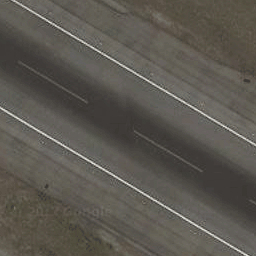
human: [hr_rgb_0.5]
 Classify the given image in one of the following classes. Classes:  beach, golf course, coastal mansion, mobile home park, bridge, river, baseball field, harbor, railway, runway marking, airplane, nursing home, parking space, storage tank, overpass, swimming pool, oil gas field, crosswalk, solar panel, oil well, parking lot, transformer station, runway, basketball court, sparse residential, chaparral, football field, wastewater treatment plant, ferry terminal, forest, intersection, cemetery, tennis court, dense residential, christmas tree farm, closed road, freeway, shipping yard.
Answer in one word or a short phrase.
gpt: runway